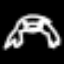
Label: frog